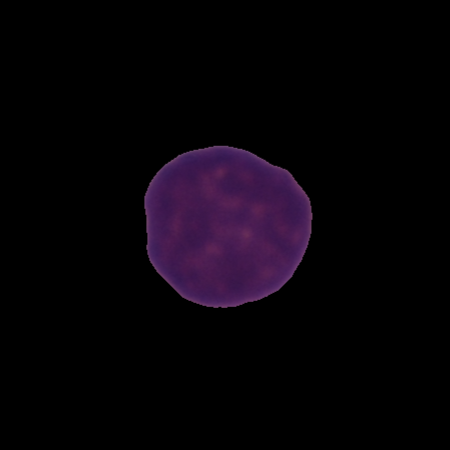
Label: healthy